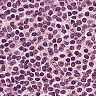
Metastatic tissue present: no